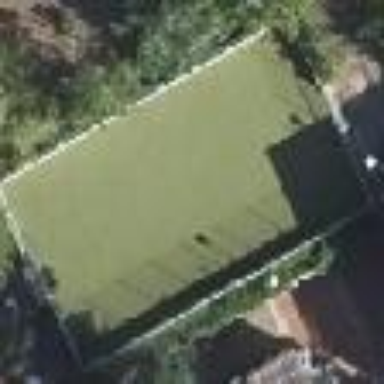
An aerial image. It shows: Artificial turf pitch for leisure activities.